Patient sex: M
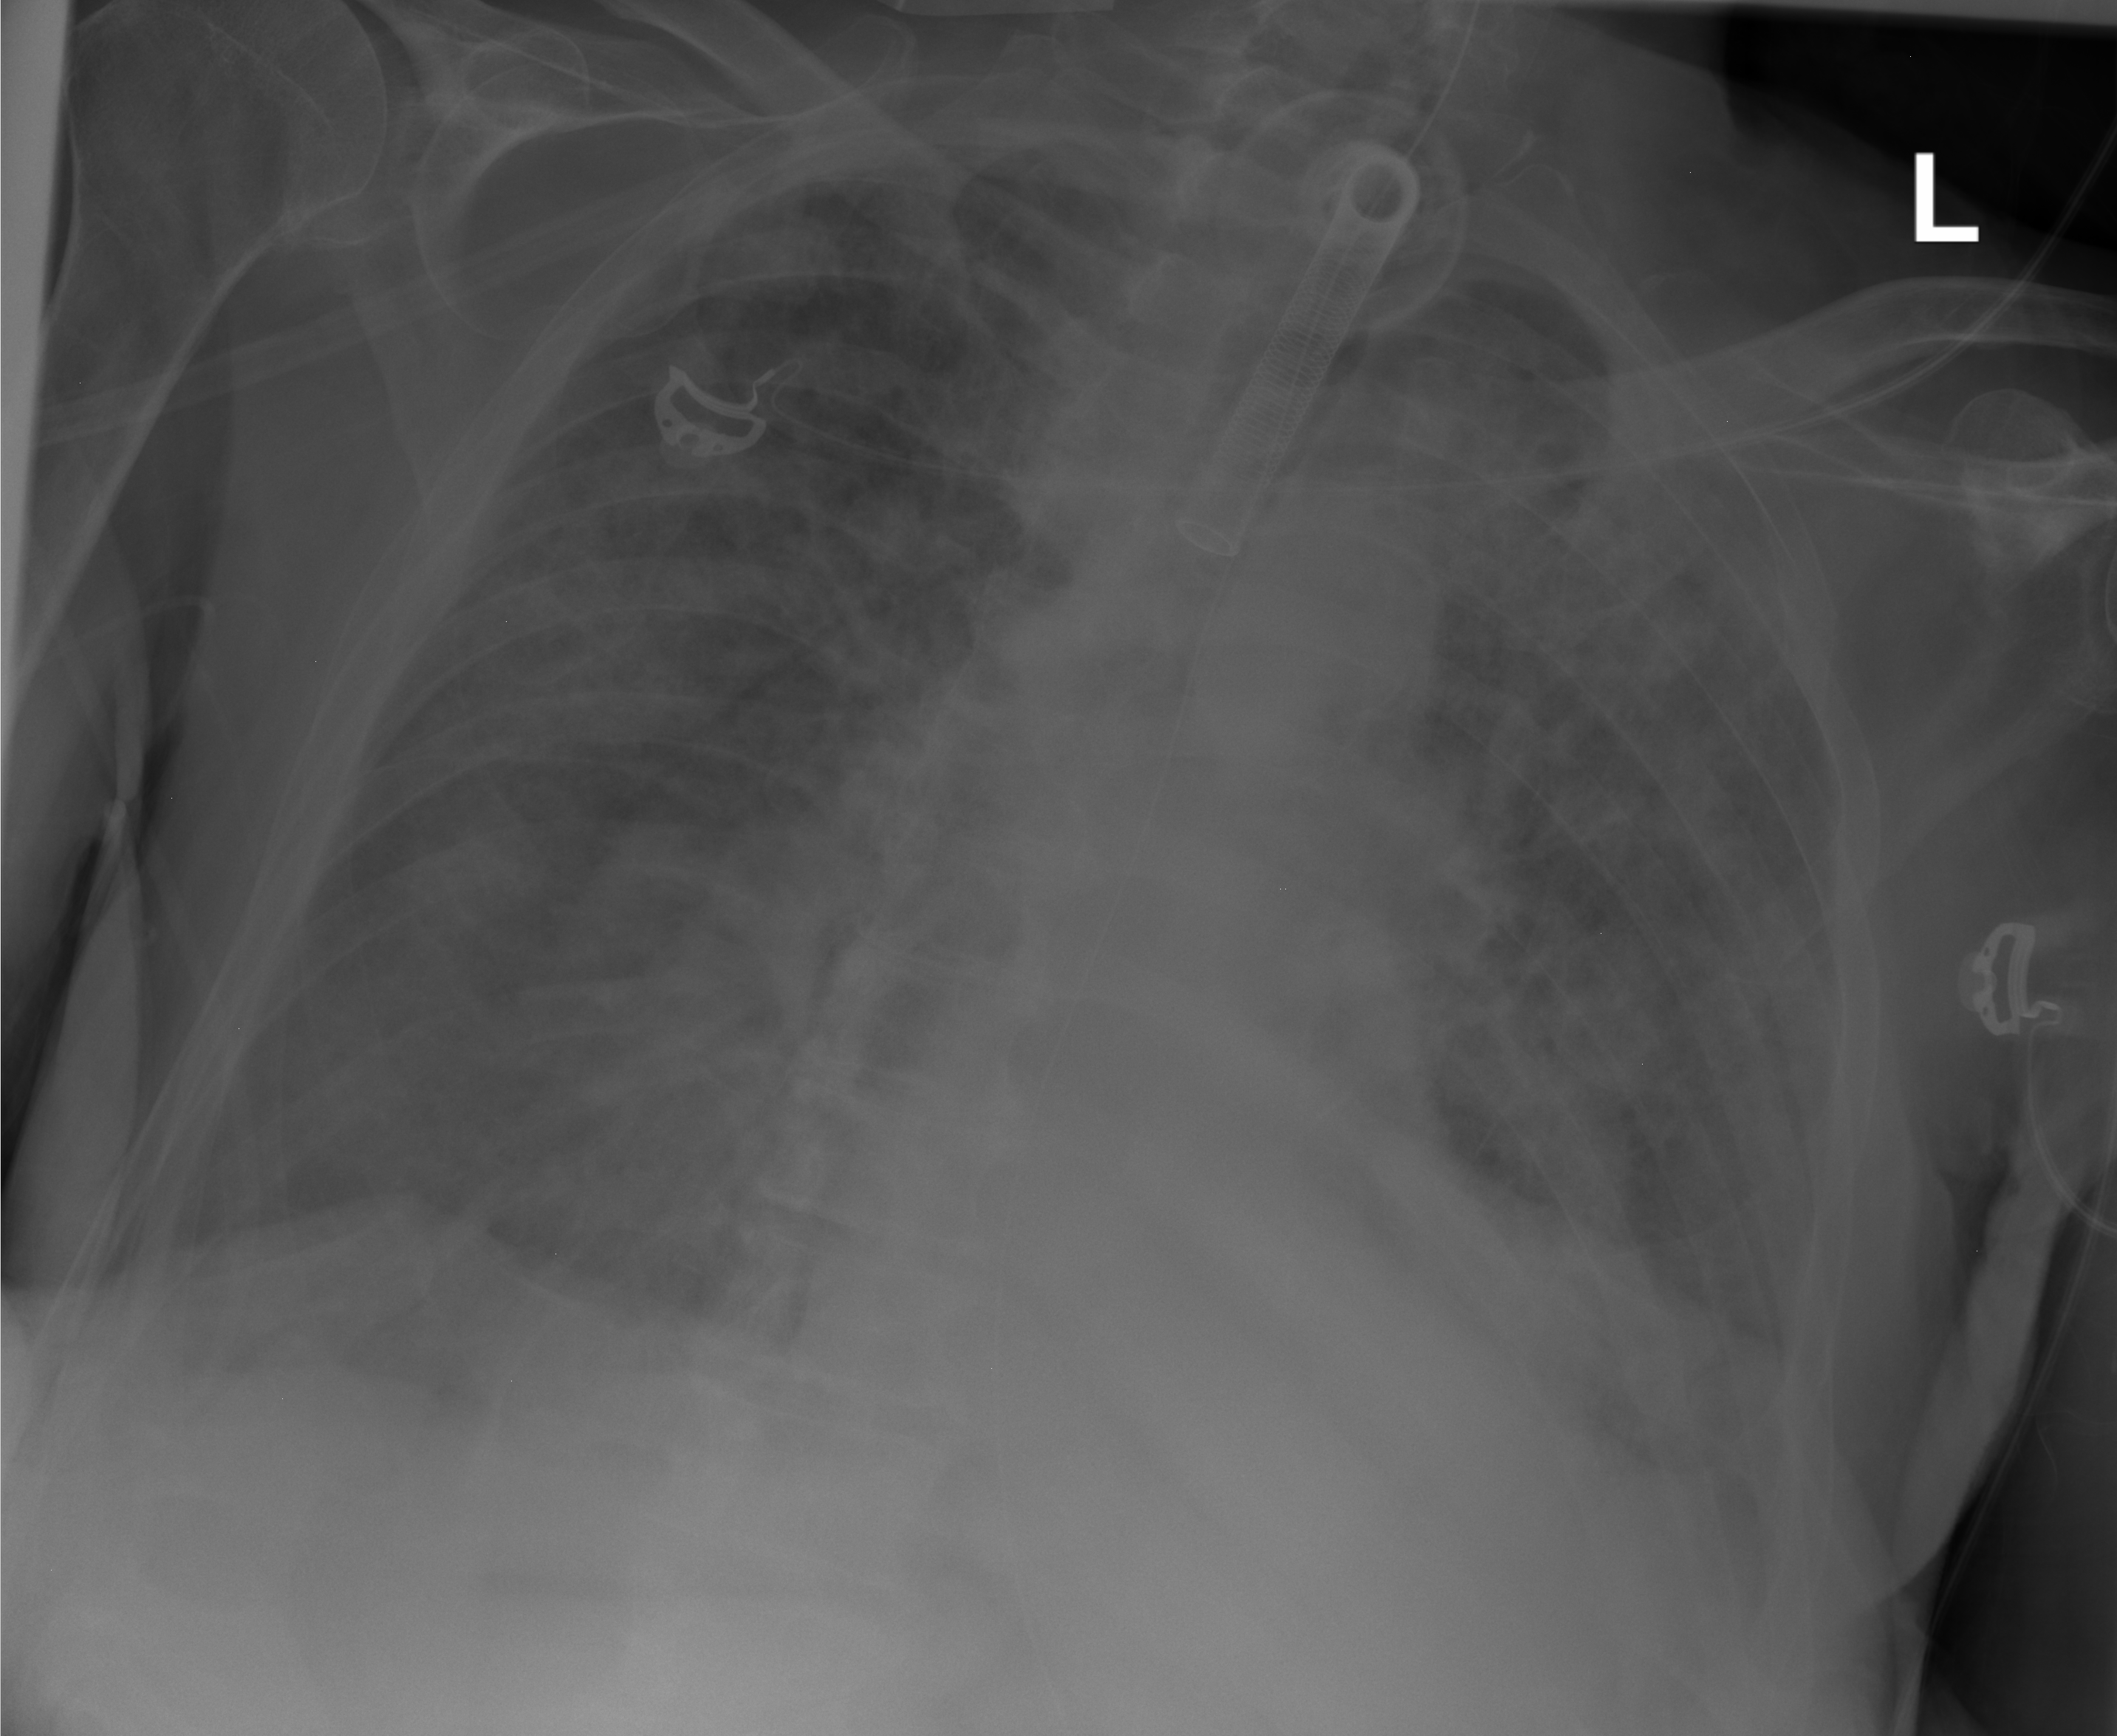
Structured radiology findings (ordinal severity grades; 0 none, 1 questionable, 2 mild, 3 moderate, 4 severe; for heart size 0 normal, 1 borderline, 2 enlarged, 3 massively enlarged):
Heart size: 0
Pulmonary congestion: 2
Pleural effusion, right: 2
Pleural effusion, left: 2
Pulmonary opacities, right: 3
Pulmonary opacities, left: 3
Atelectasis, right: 3
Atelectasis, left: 3